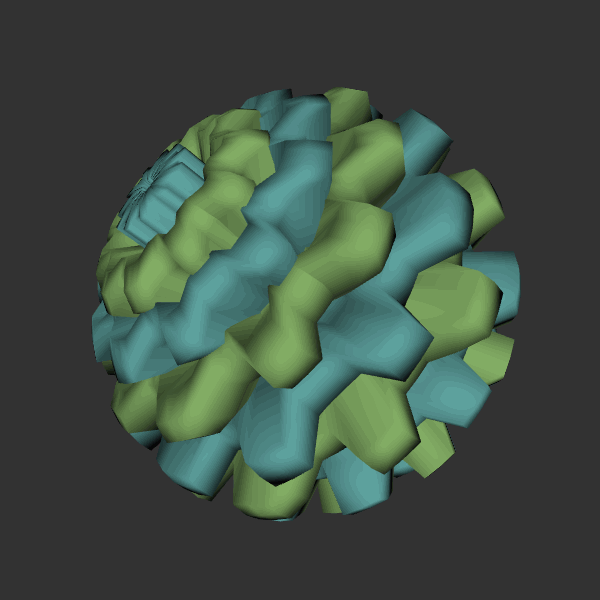
Background: dark